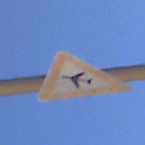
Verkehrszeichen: FlugbetriebRechts
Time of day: MorningAfternoon
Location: Outdoor (RoadRail)
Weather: Clear
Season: NotSpecified
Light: Natural